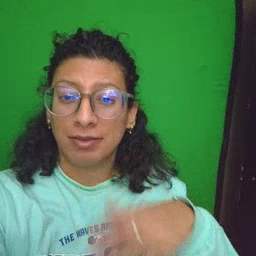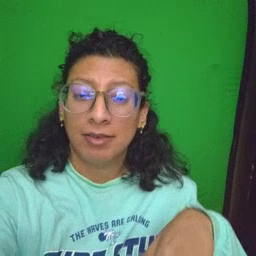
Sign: happy